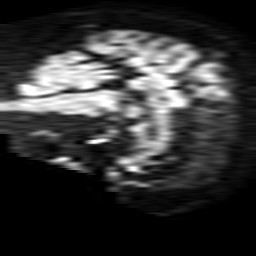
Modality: TRACE
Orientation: sagittal
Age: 70
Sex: female
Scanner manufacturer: philips
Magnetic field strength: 1.5 T
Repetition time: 3.684 s
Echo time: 0.09411 s